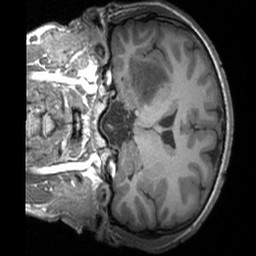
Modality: T1w
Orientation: coronal
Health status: ill
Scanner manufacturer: siemens
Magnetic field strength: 3 T
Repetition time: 1.7 s
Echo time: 0.00254 s